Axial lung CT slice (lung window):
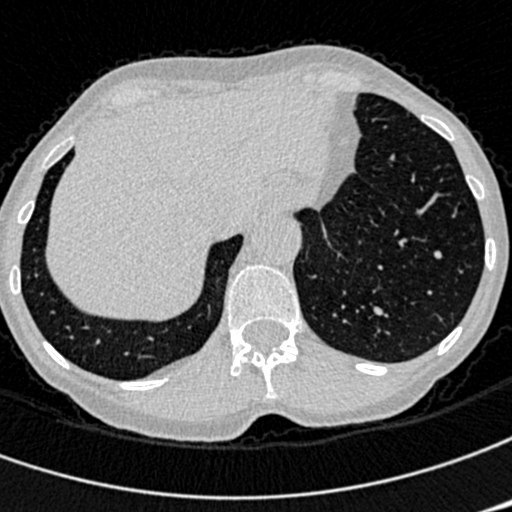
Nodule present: no